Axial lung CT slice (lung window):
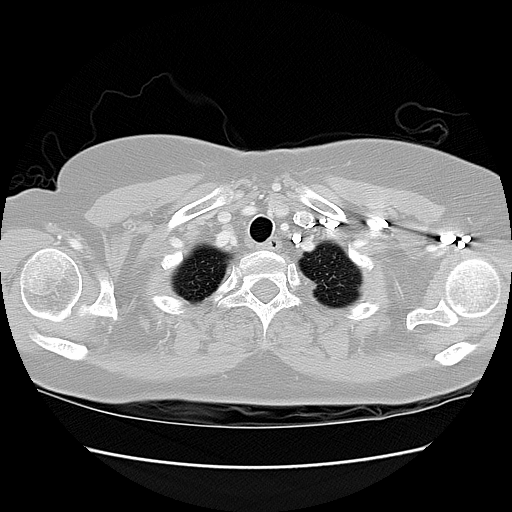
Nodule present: no